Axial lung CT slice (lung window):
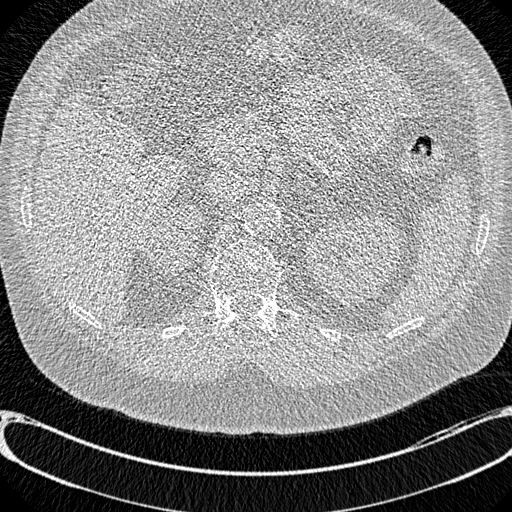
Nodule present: no